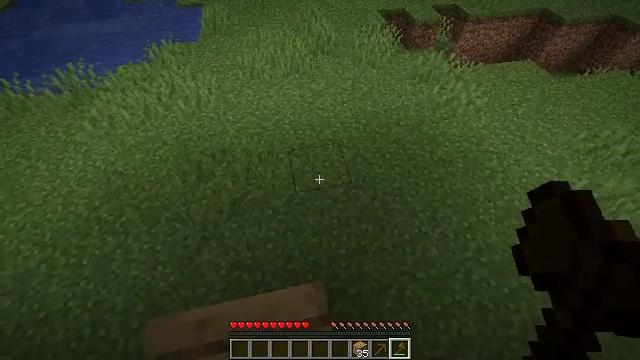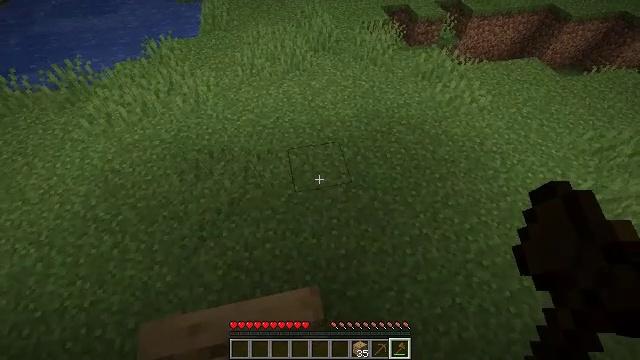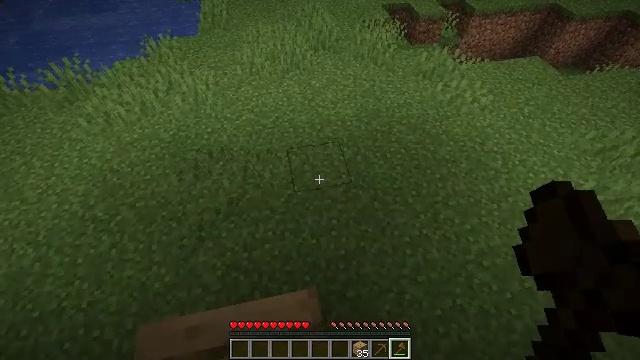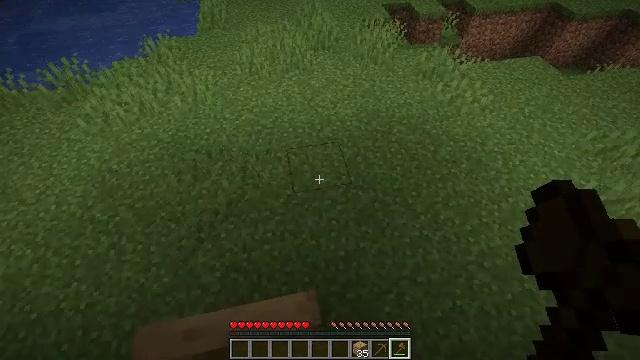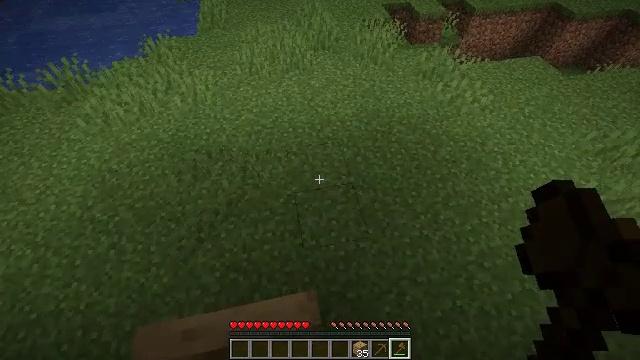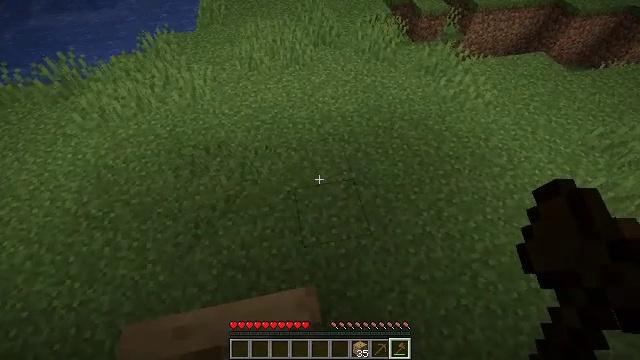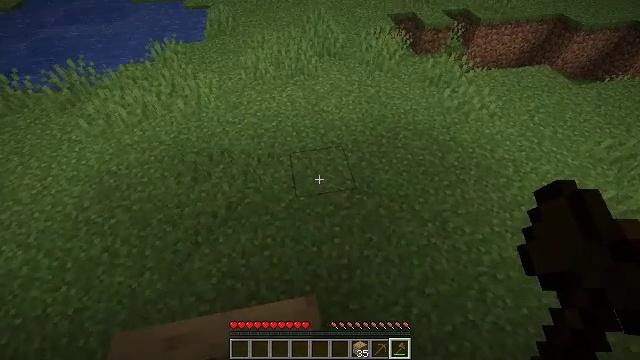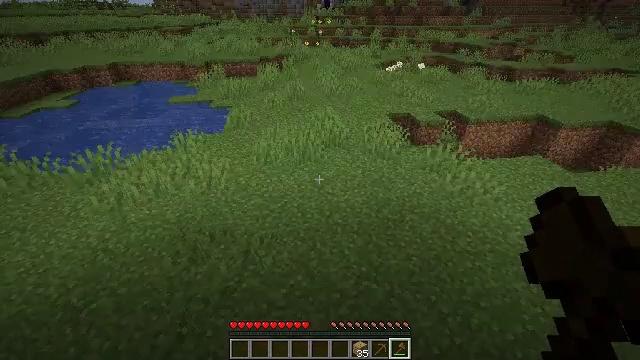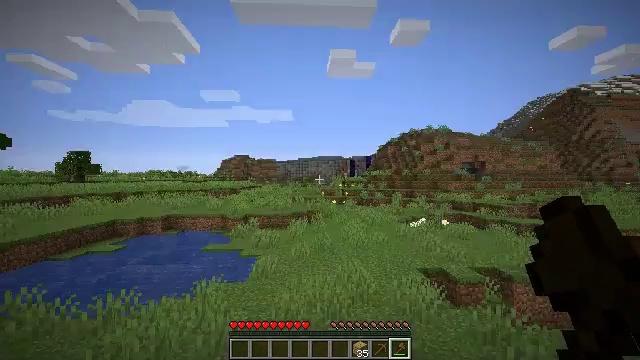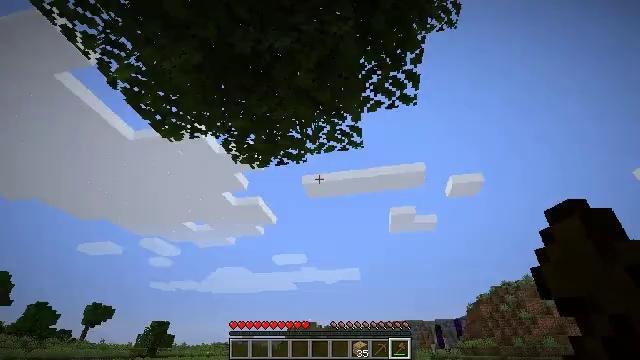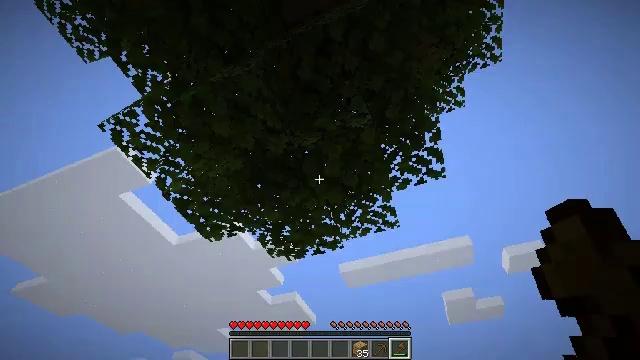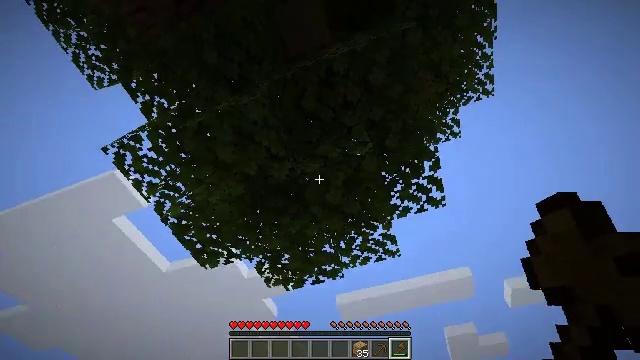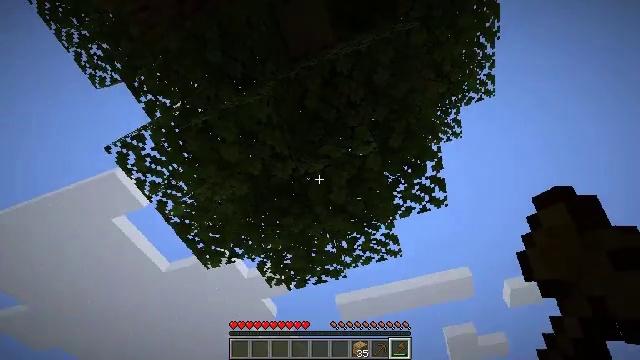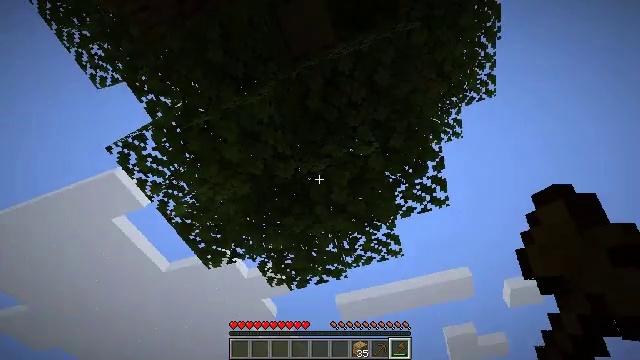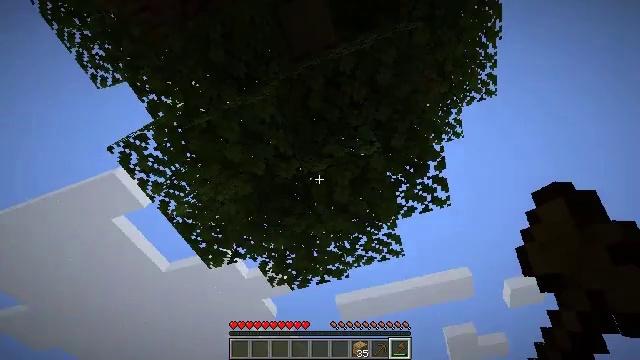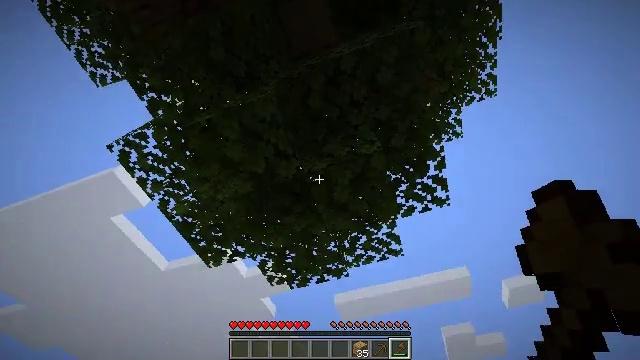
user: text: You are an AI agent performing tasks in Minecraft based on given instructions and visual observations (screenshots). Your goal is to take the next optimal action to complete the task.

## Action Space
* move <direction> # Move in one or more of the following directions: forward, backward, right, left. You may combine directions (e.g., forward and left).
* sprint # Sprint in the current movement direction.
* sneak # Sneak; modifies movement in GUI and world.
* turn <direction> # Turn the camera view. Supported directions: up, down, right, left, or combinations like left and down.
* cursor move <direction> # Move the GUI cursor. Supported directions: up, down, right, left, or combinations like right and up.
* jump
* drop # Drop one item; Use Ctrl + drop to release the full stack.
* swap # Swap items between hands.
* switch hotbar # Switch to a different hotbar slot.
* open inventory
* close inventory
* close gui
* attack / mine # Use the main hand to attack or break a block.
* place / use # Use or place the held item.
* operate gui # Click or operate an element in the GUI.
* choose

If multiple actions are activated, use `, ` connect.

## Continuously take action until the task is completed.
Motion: motion action
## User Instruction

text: Gather oak logs from trees.
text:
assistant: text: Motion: no_op
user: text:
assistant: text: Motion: no_op
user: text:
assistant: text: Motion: no_op
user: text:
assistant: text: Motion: sneak
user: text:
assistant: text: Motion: sneak
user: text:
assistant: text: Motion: sneak, turn left and up
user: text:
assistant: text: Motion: sneak, turn left and up
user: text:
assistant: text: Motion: move left, sneak, turn left and up
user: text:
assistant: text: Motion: move left, sneak, turn left and up
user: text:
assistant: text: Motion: move left, sneak, turn left and up
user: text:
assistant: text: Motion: move left, sneak, turn right and up
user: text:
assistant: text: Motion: sneak
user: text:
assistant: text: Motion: sneak
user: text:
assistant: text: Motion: sneak
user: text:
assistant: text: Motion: sneak
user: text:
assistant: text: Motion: sneak, turn left and up
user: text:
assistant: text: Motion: move forward, sneak, turn left and up
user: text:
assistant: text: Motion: move forward, sneak, turn left and up
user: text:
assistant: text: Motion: move forward, sneak, turn up
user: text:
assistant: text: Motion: move forward, sneak, turn right and up
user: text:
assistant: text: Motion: move forward, sneak, turn right and up
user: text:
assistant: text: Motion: move forward, sneak, turn right and up
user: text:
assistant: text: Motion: move forward, sneak
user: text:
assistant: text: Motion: move forward, sneak
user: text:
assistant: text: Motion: sneak, turn left and up
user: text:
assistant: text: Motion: sneak, turn left and up
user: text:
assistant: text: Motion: move left, sneak, turn left and up
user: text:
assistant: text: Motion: move left, sneak, turn left and up
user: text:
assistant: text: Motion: move left, sneak
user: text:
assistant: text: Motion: move left, sneak, turn left and up